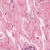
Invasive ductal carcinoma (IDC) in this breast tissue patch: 0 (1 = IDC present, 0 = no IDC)